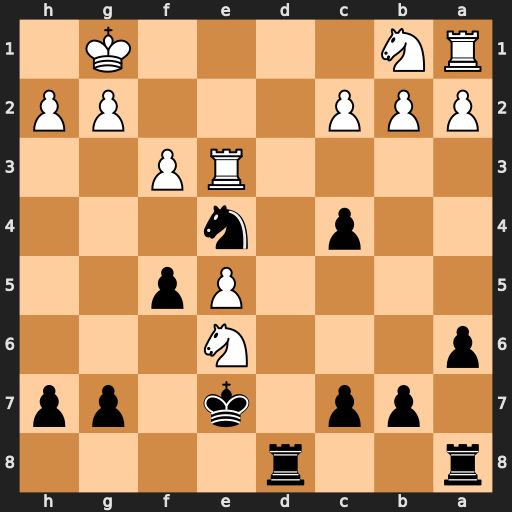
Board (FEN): r2r4/1pp1k1pp/p3N3/4Pp2/2p1n3/4RP2/PPP3PP/RN4K1
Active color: b
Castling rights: -
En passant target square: -
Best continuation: Rd1+ Re1 Rxe1#